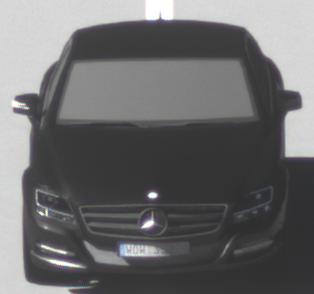
Make: Mercedes-Benz
Model: CLS Coupé 350
Detailed model: CLS-Class (218) Coupé
Model produced from: 2011/01
Model produced until: 2014/07
Doors: 4
Color: black
Road condition: dry road
Daytime: midday
Contrast: high contrast